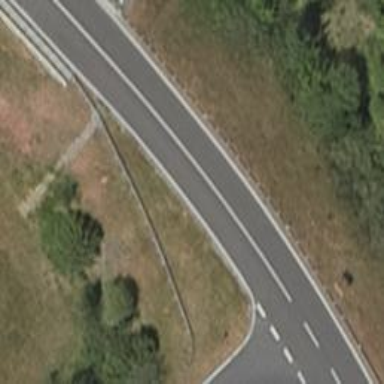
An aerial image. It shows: Secondary road with asphalt surface.